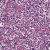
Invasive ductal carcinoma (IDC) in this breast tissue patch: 1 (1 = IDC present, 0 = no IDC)